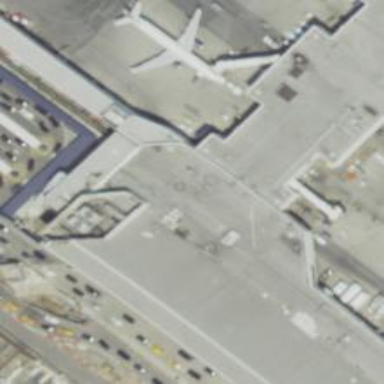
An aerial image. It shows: Information terminal.